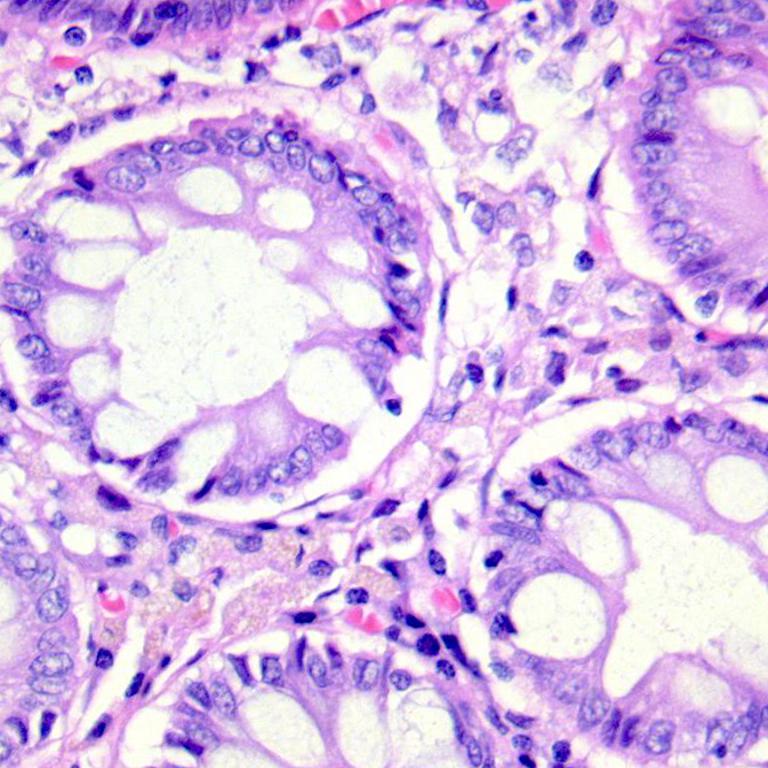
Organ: colon
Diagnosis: benign